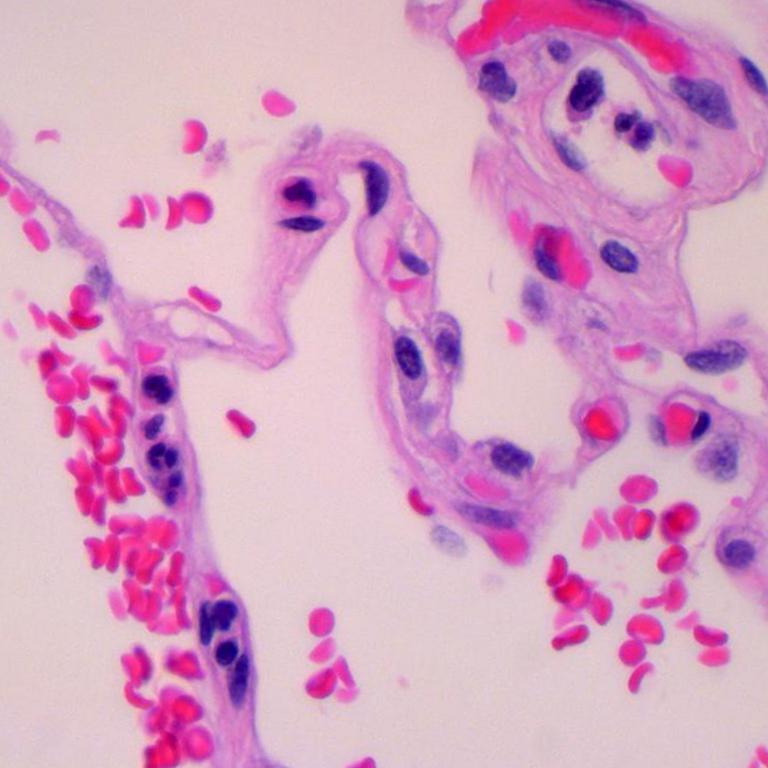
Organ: lung
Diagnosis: benign